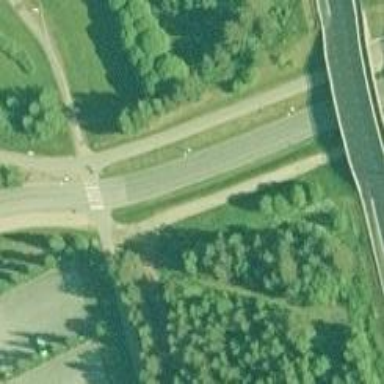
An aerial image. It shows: Footway.